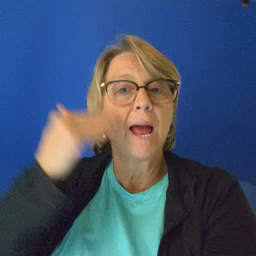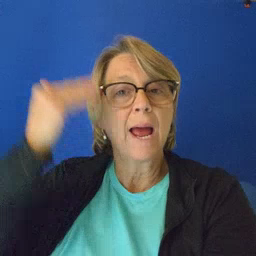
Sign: head